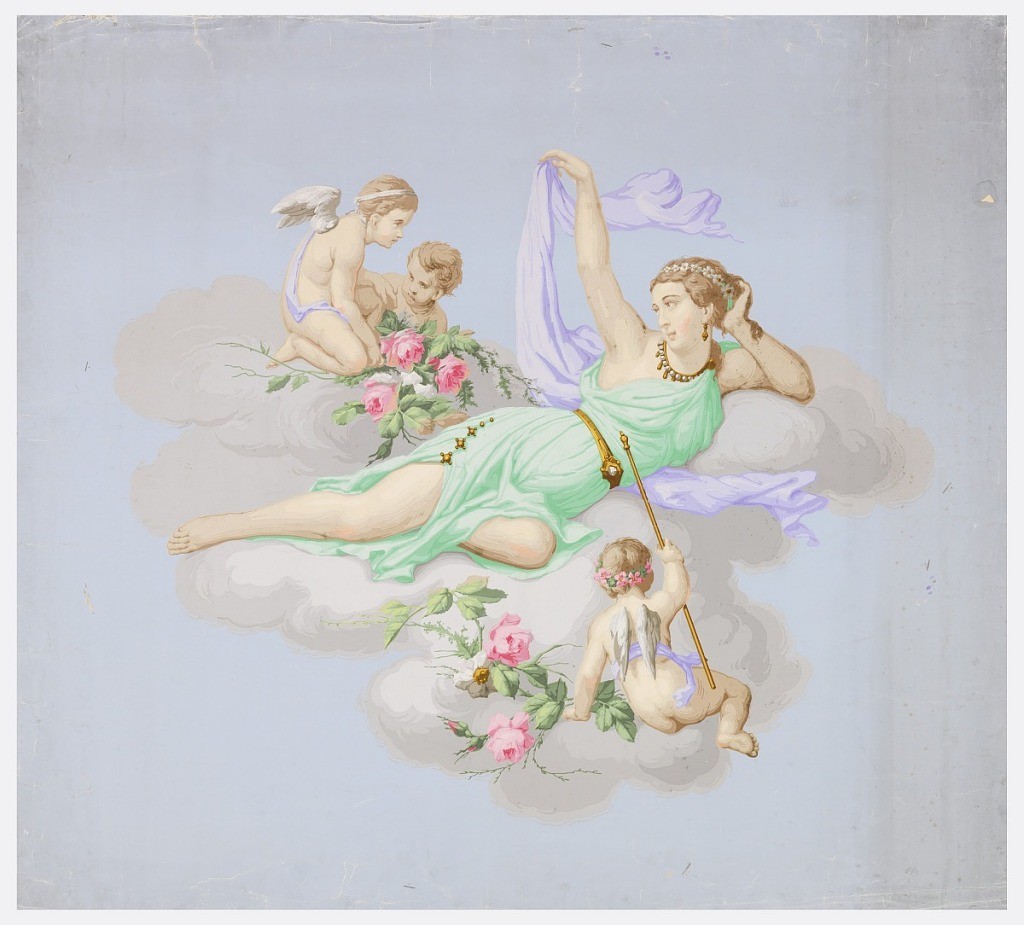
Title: Decorative panel
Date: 1860–70
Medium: Block-printed paper
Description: Grouped about on top of a cloud are three putti. In their center reclines a female figure with a floral bandeau in her hair, a gold and pearl necklace,and a jewelled belt. She wears a classic draped garment and a scarf is draped about her. Roses are scattered over surface of cloud; printed on blue ground.